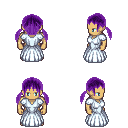
a pixel art fantasy rpg character, male body template, human, tanned skin, underdress, white pants, purple twin-tailed hairstyle, black slippers, four views (front, back, left, right), 2x2 character sprite sheet, small pixel art, hard edges, no anti-aliasing